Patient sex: M
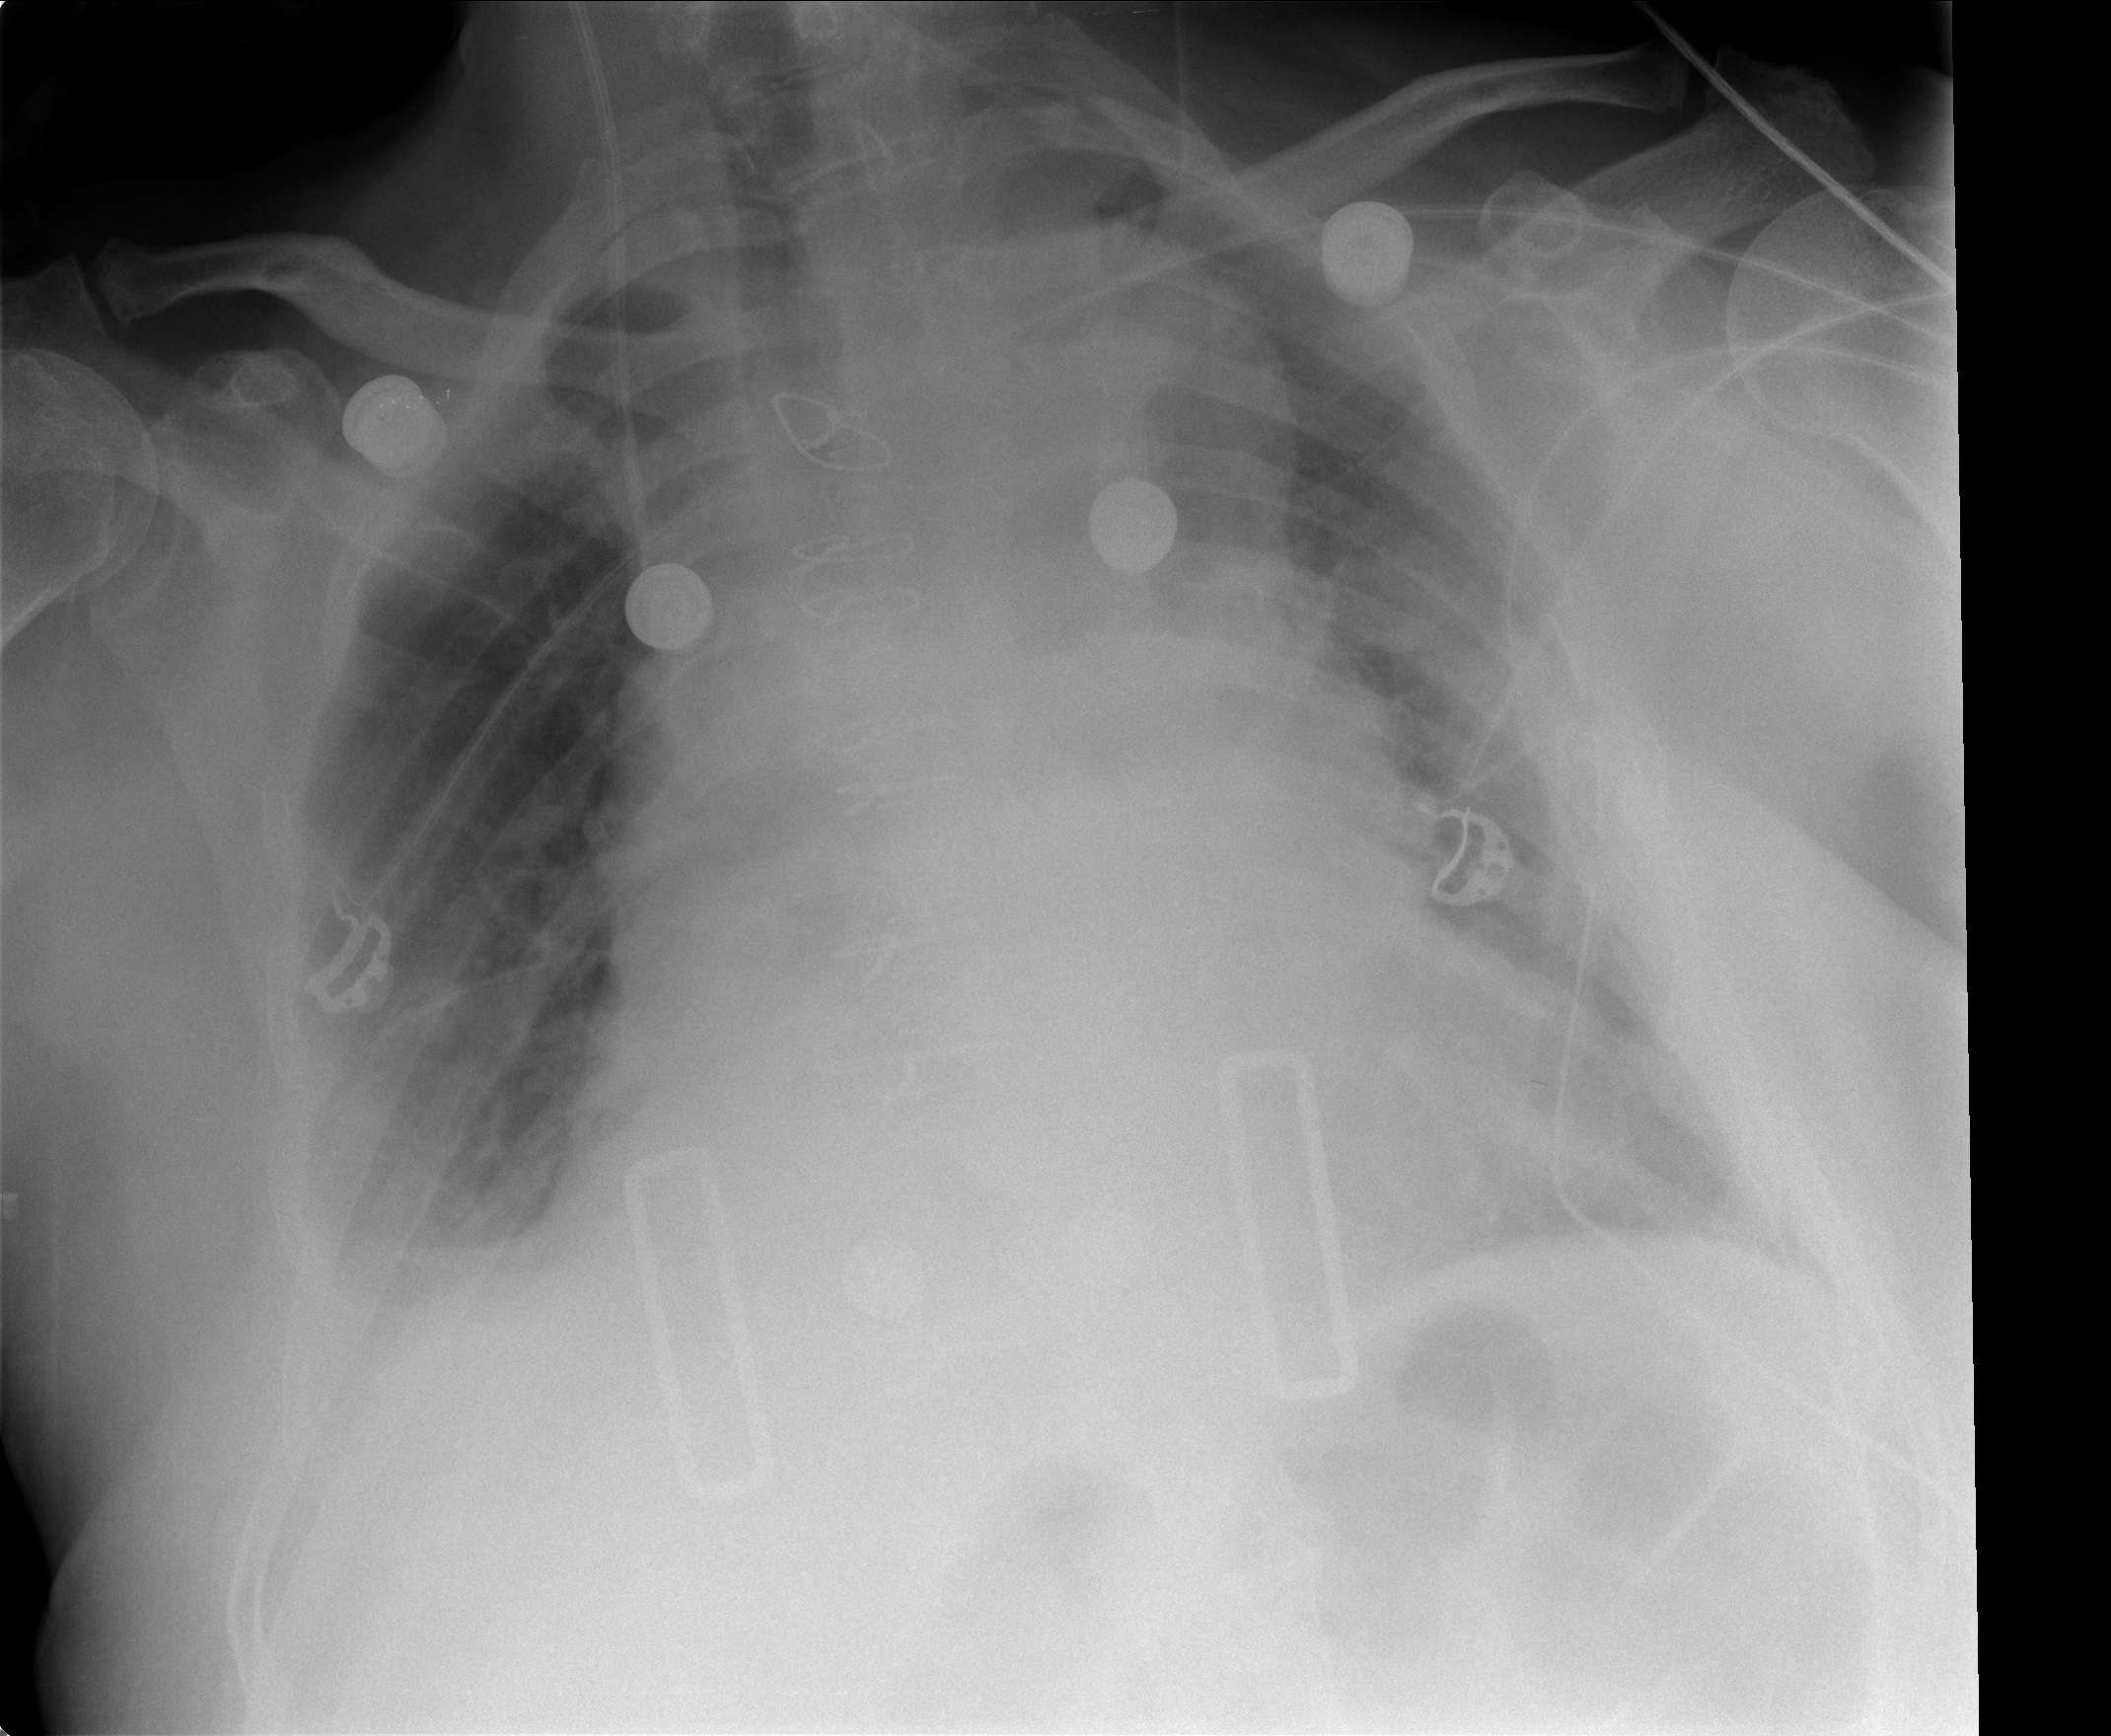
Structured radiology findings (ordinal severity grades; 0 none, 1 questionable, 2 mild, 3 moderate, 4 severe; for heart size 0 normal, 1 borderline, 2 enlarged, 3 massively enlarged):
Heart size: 2
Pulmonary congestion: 2
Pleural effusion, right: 2
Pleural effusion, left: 2
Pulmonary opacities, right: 2
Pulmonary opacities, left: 0
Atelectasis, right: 3
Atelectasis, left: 3